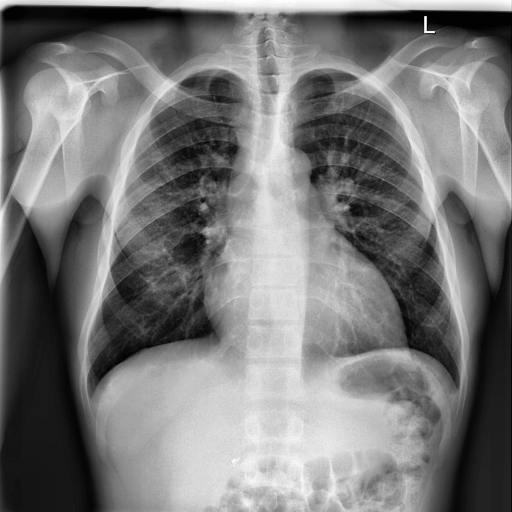
Finding: NORMAL